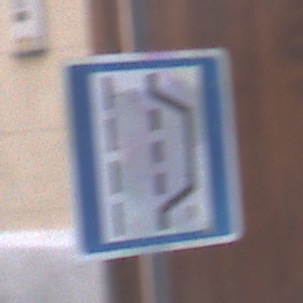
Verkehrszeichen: NothalteUndPannenbucht
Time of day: MorningAfternoon
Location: Outdoor (Urban)
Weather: PartlyCloudy
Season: NotSpecified
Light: Natural